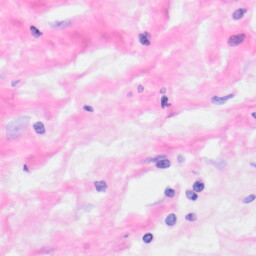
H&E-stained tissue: Kidney